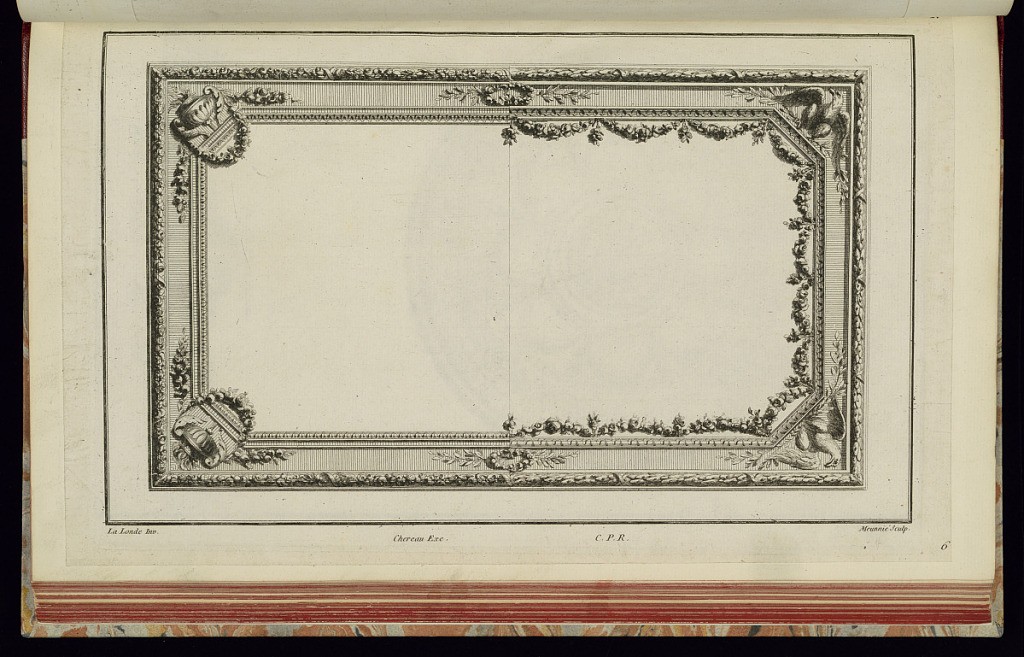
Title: Ceiling Design
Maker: Richard de Lalonde, French, active 1780–96
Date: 1785-1788
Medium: Etching on off-white laid paper
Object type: Print
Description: Rectangular ceiling design. The ceiling is split along the vertical axis to offer two designs. The left-side ceiling frame has gadrooned burners in the corners, and bands of flowers and lamb tongue ornamentation. The right-side ceiling frame has eagles clutching branches in their claws in the corners, and bands of leaves, lamb tongue, and garlands of flower ornamentation. The plate is signed and numbered.